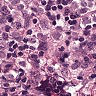
Metastatic tissue present: yes